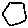
Label: hexagon